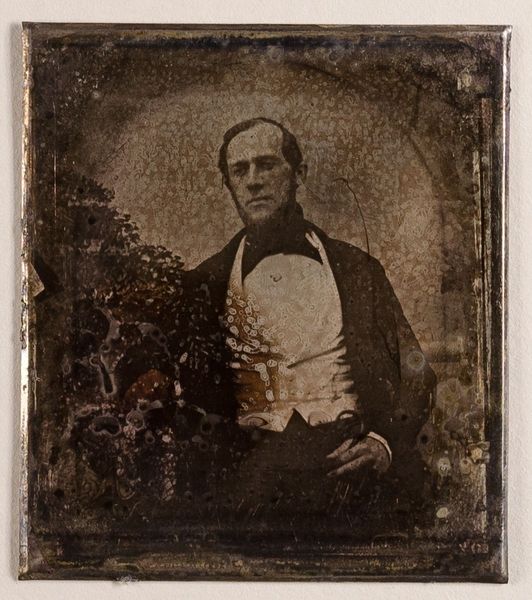
Titel: Unbekannter Mann
Standort: Hamburg
Institution: Museum für Kunst und Gewerbe Hamburg
Schlagwörter: mann, portrait, figur, foto, fotografie, photographie, photo, lichtbild, daguerreotypie, bildwerke, angewandte und bildende kunst, hessische systematik, porträt, porträtfotografie, porträtphotographie, hüftbild